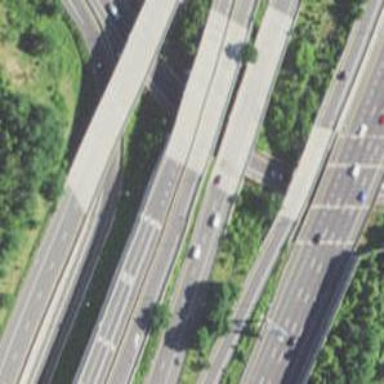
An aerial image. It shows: Asphalt motorway link.